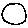
Label: circle